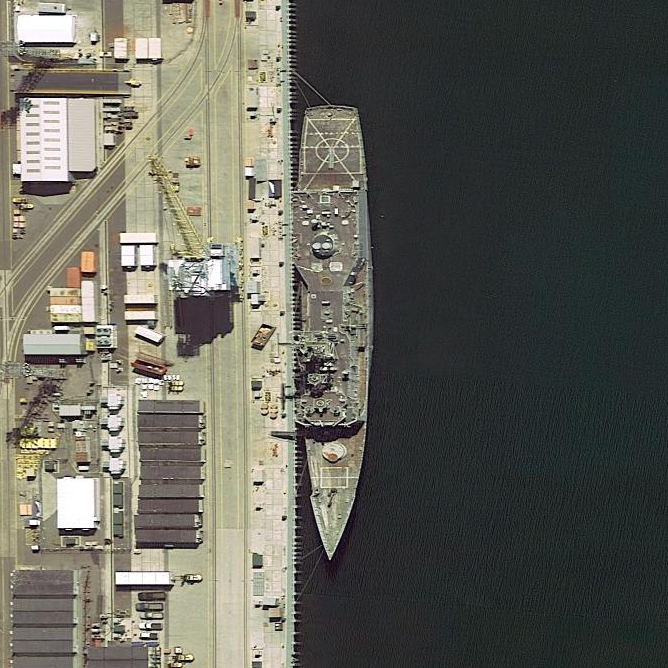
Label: cruiser